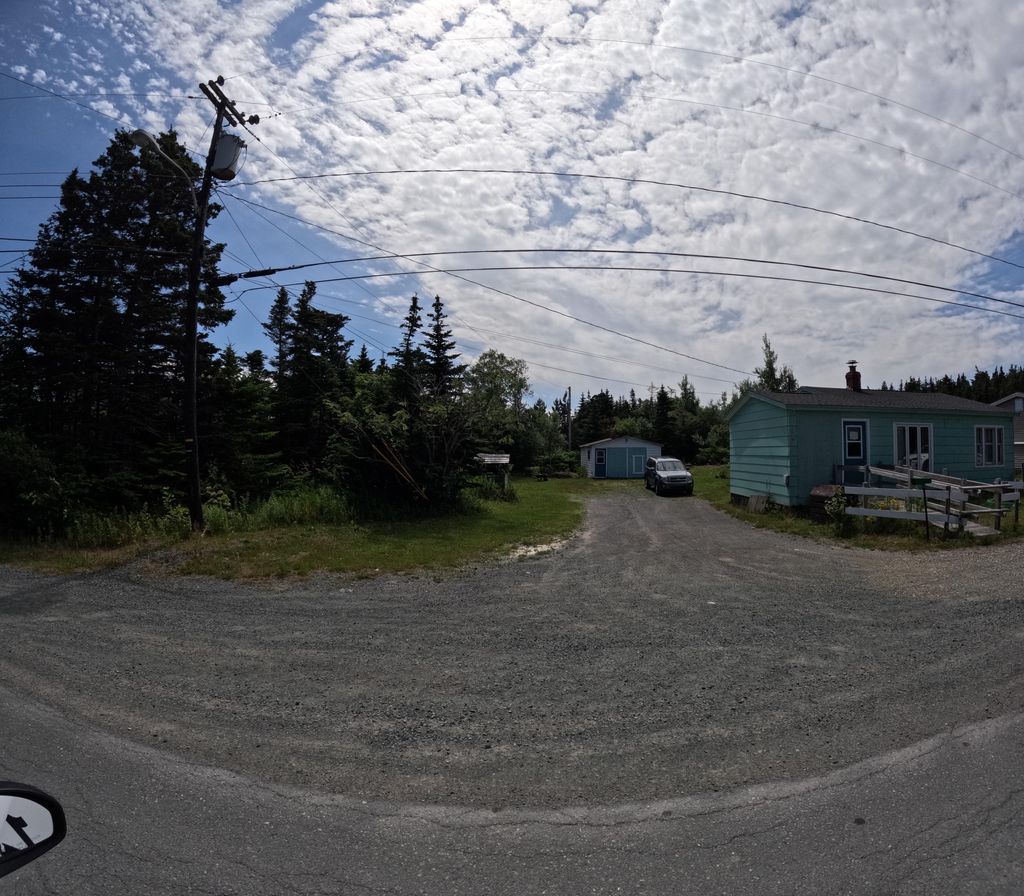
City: st_johns